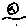
Label: moon